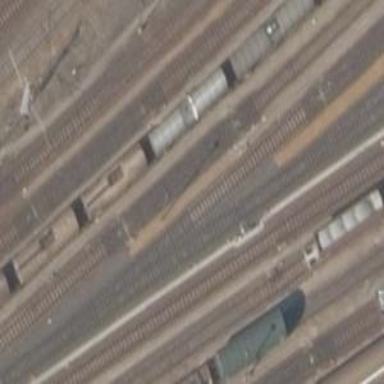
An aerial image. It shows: Railway switch.